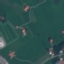
Land use / land cover class: Pasture